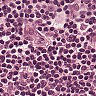
Metastatic tissue present: no